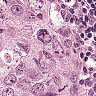
Metastatic tissue present: yes